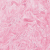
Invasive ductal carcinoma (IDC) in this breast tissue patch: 0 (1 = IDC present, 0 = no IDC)